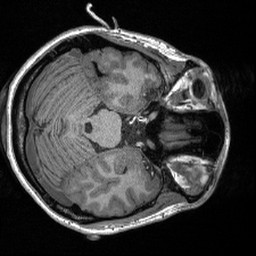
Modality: T1w
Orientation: axial
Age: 27
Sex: female